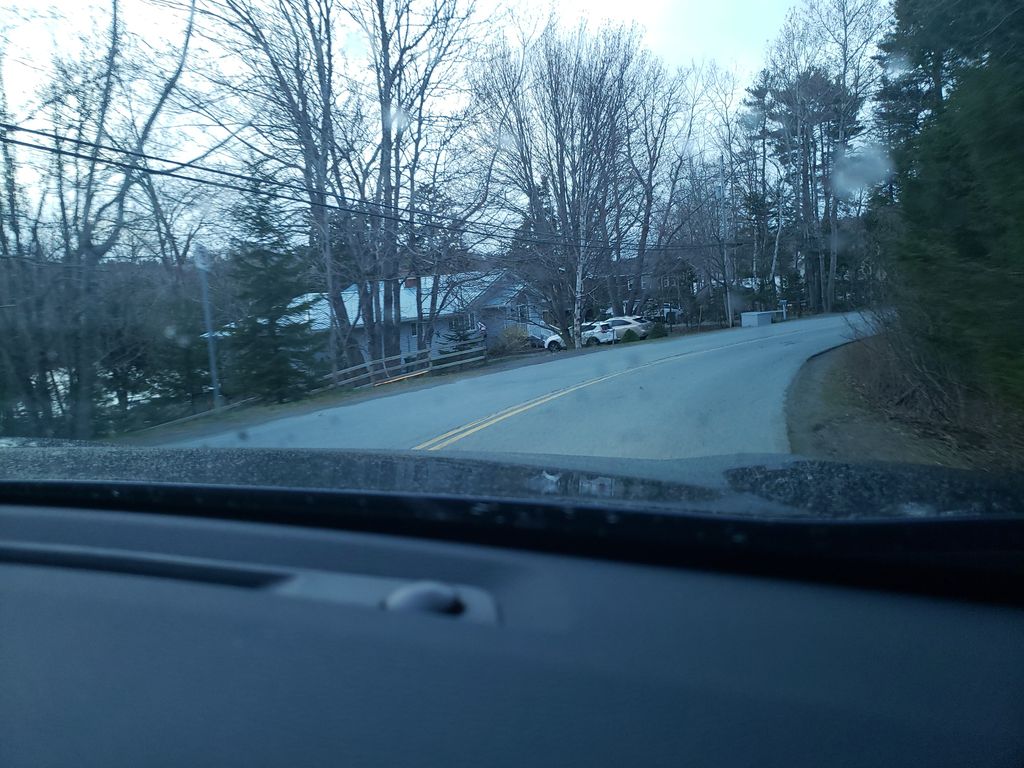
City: halifax